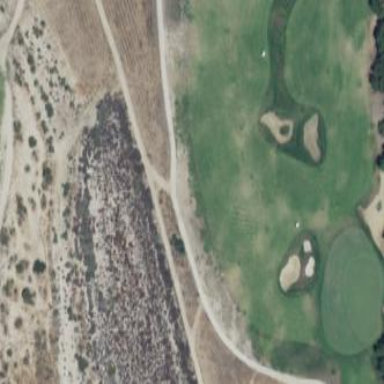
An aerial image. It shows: Grassy area designated as golf fairway.